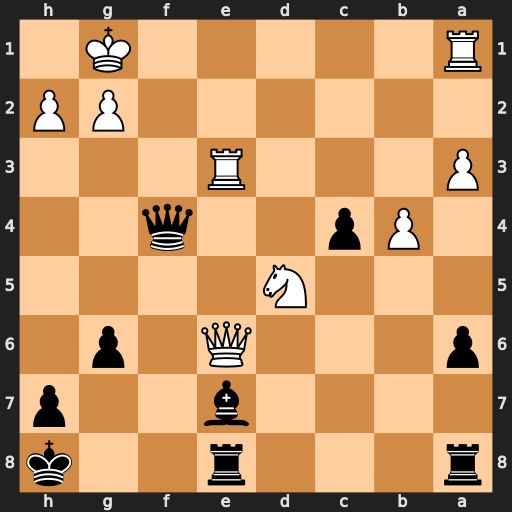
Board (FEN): r3r2k/4b2p/p3Q1p1/3N4/1Pp2q2/P3R3/6PP/R5K1
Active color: b
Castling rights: -
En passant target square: -
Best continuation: Qd4 Nxe7 Qxa1+